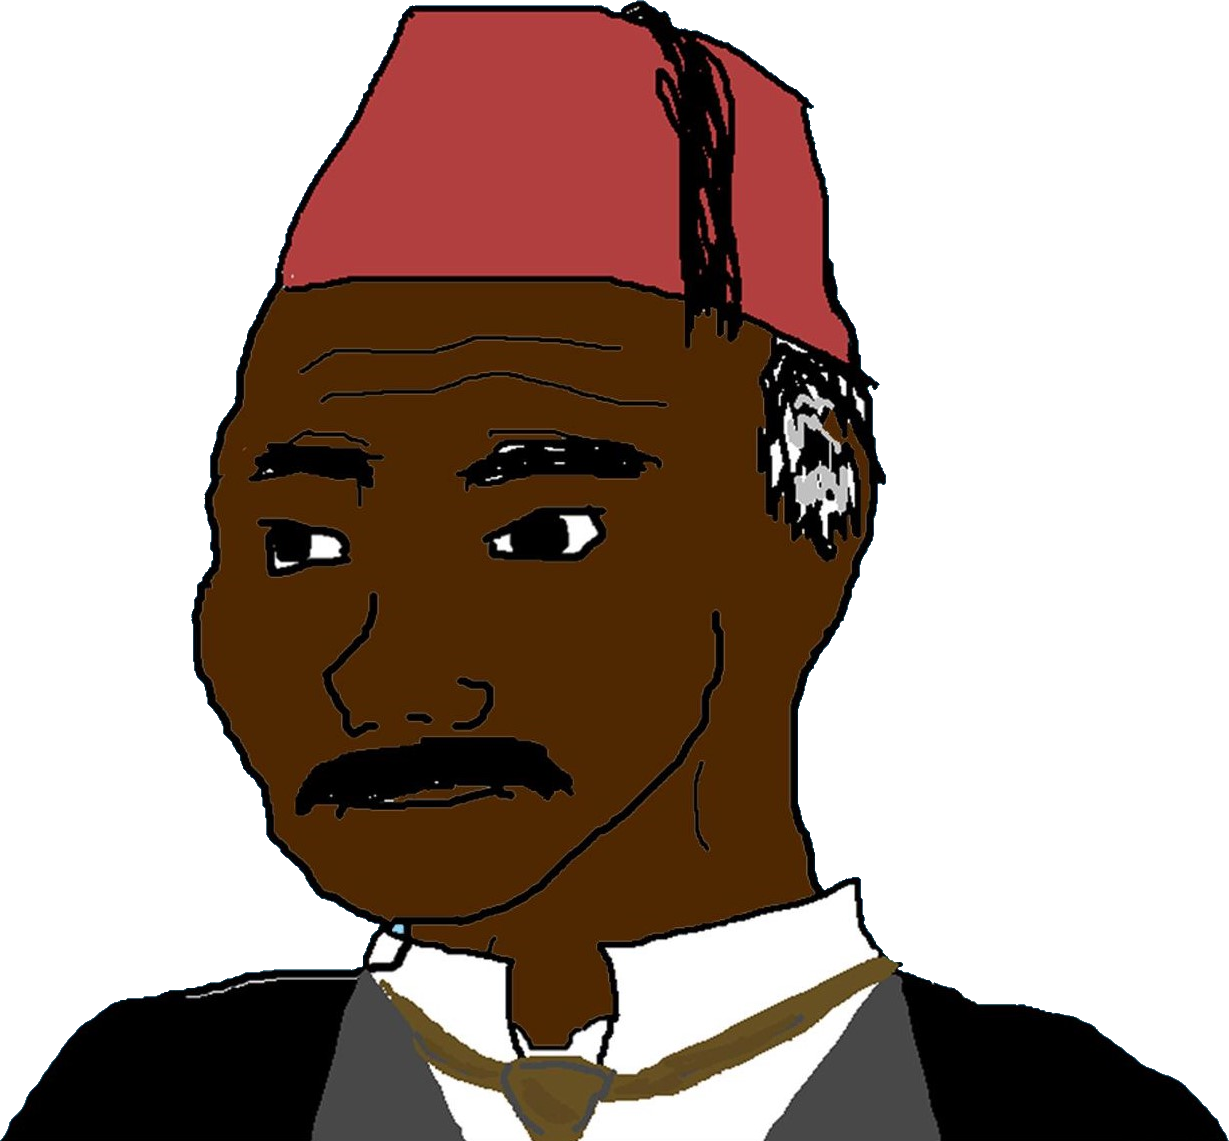
Label: 5_Blackjak